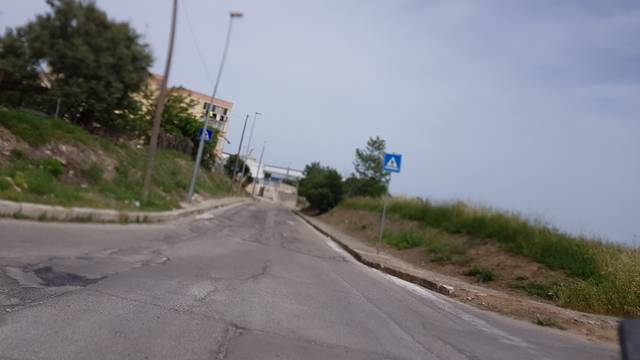
Region: Italy
Coordinates: 40.629, 17.955